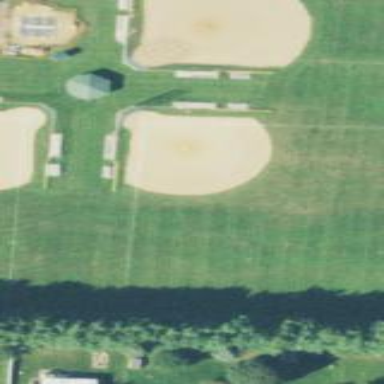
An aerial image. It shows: Baseball pitch for leisure and sports activities.